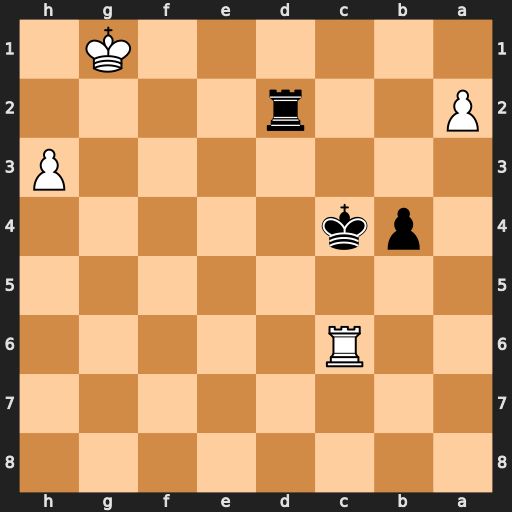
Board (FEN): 8/8/2R5/8/1pk5/7P/P2r4/6K1
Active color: b
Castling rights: -
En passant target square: -
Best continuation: Kb5 Rc8 Rxa2